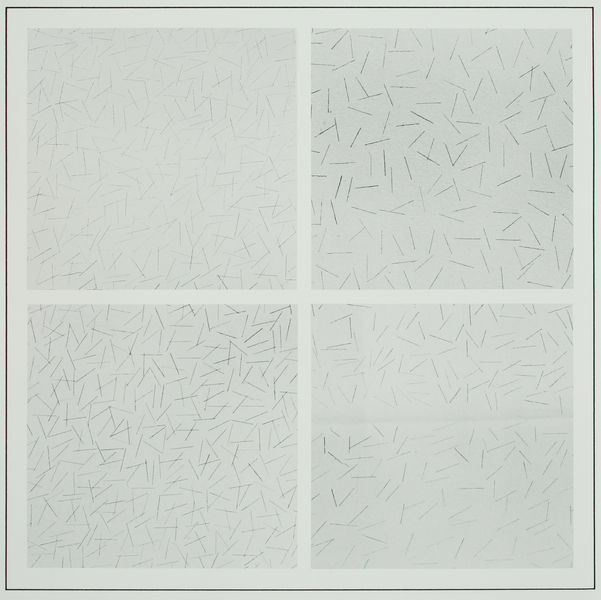
Titel: Ten Thousand Lines, one Inch long, evenly spaced on six Walls each of differing Area (four Details of Wall Drawing)
Künstler: Sol Lewitt
Standort: New York
Institution: John Weber Gallery
Schlagwörter: dunkel, weiß, fenster, grau, hell, schwarz, blass, rahmen, felder, gitter, chaos, abstrakt, fläche, flächen, linien, gris, striche, vier, geflecht, kreuz, linie, schwarz weiss, blanc, strich, quadrate, schwart, sol, entwicklung, lewitt, quadrat, viereck, netz, monochrome, croix, verdichtet, intensität, abdrücke, vielzahl, amöben, carre, carres, griffures, matiere, scheiben, zersprungen; rahmen, surface